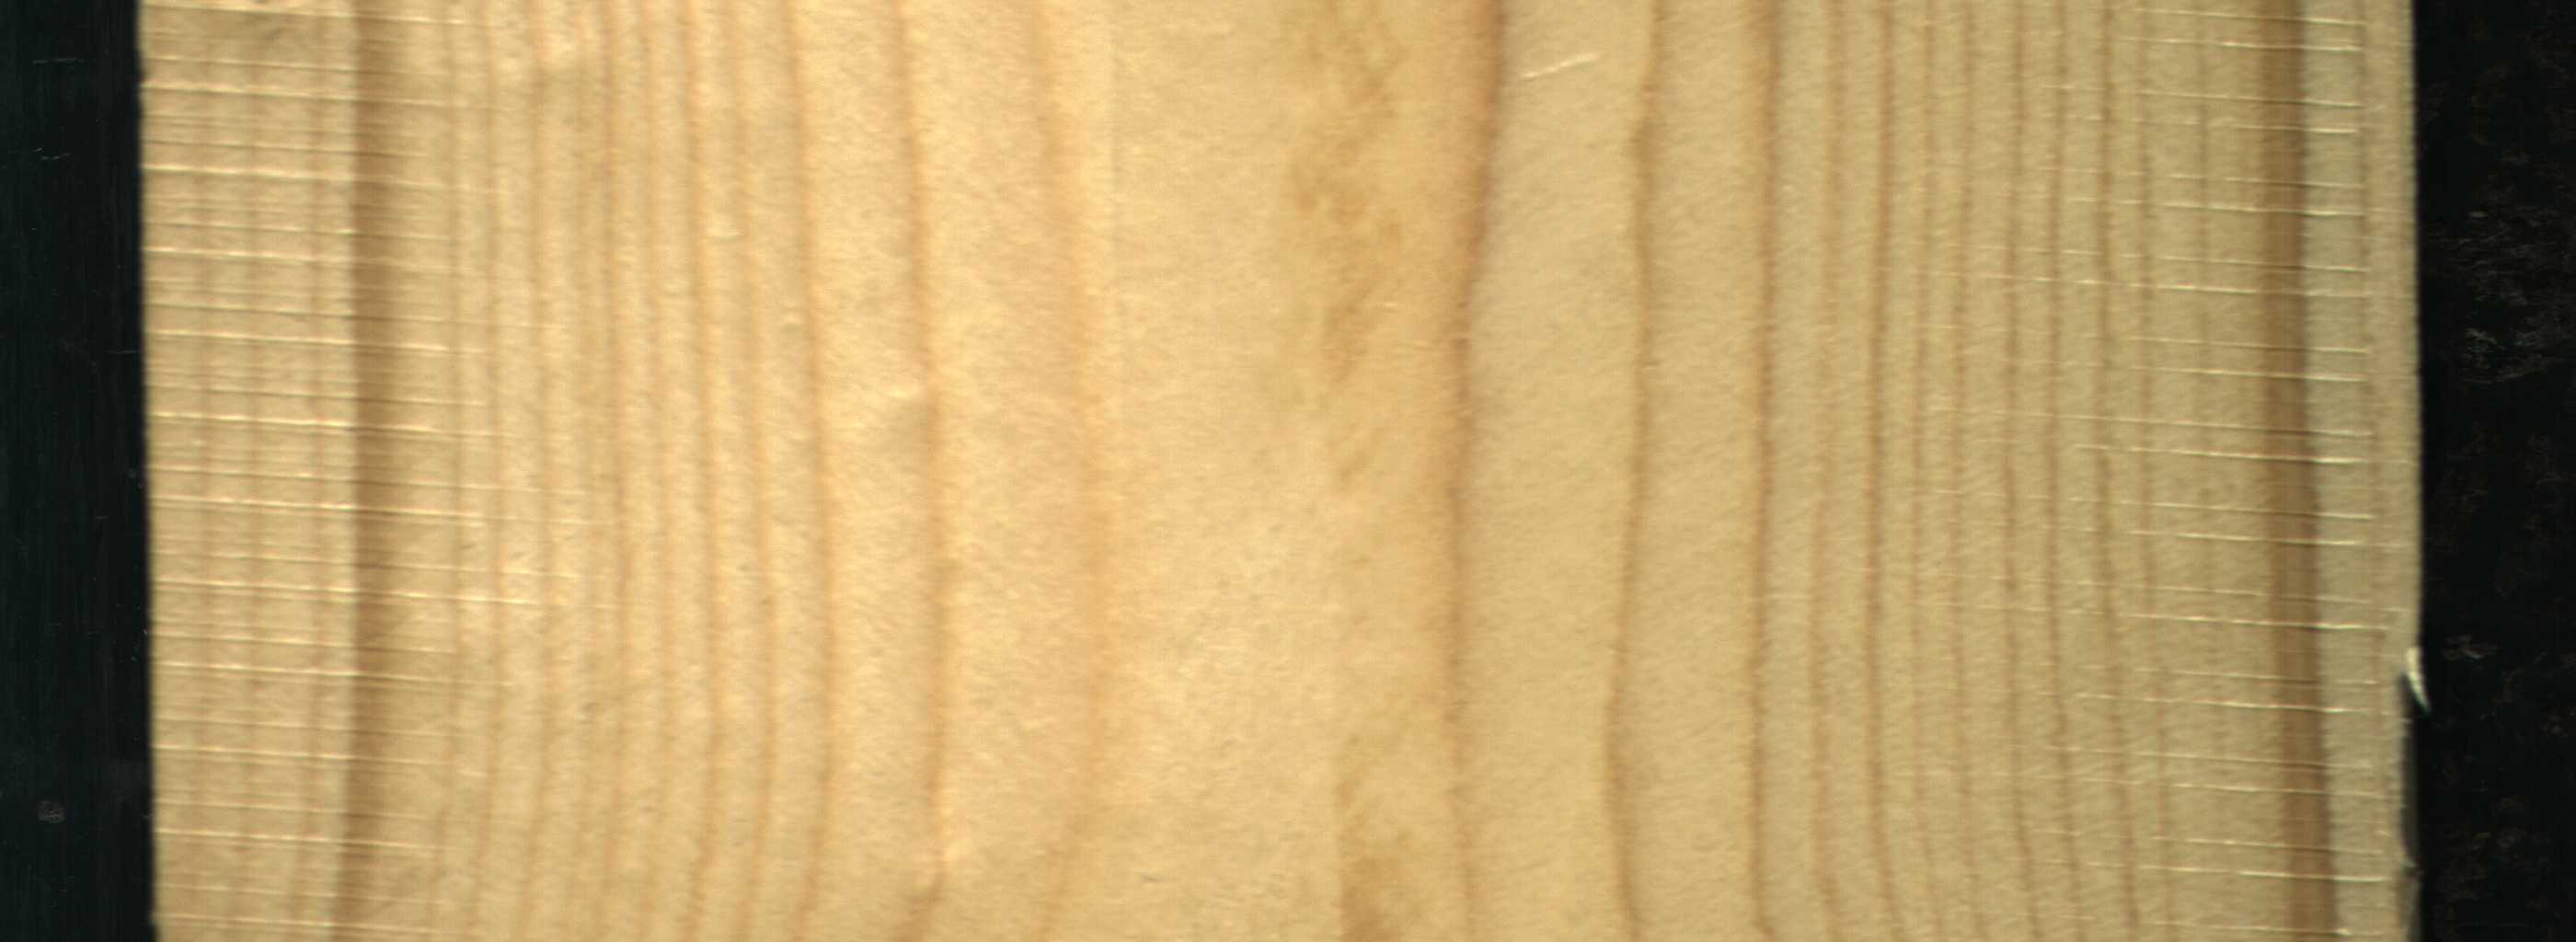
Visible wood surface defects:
Quartzity